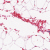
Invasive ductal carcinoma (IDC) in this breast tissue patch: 0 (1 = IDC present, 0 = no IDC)